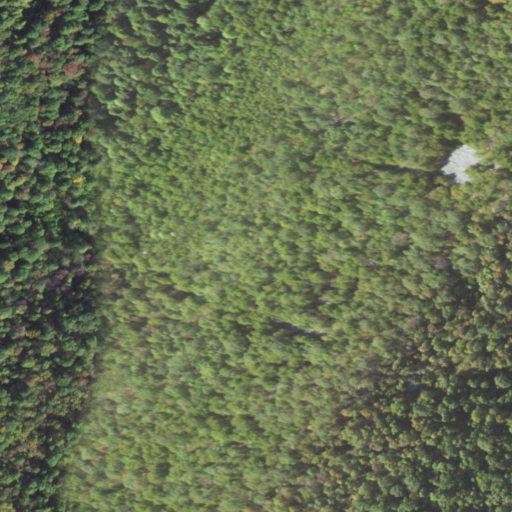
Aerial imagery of mountain in Pennsylvania named Two Top Mountain containing only deciduous forest